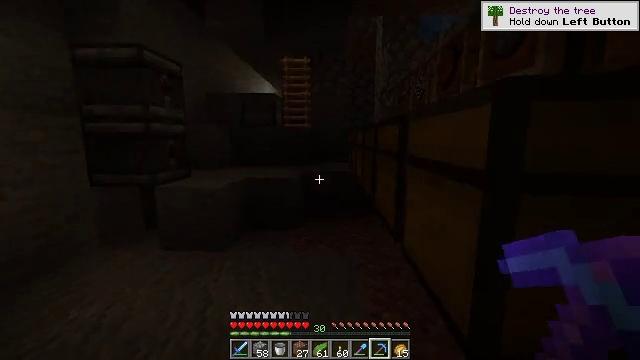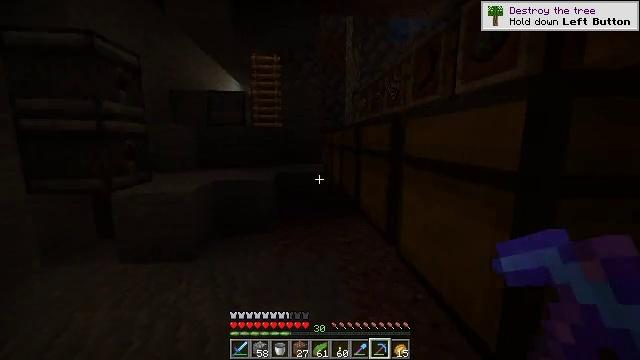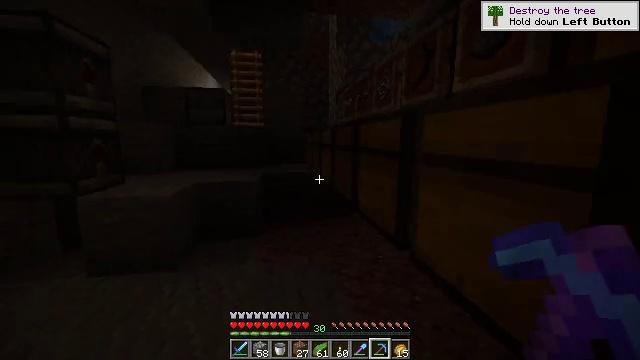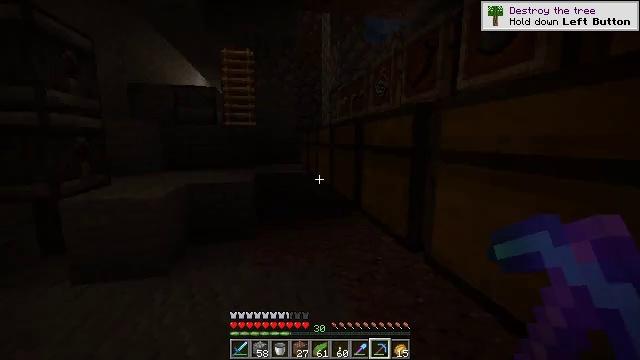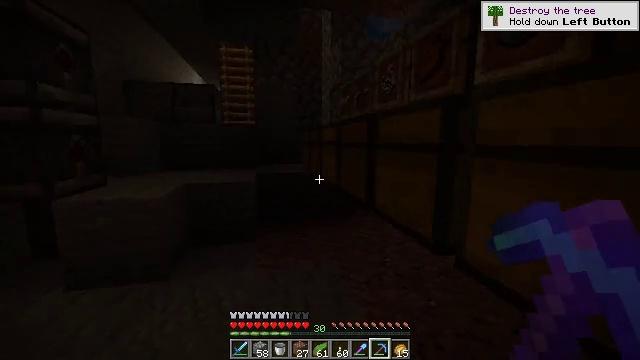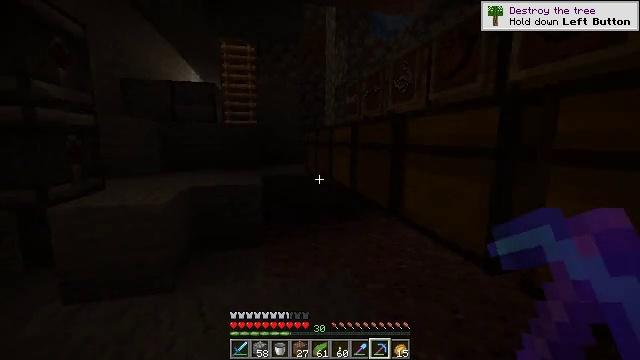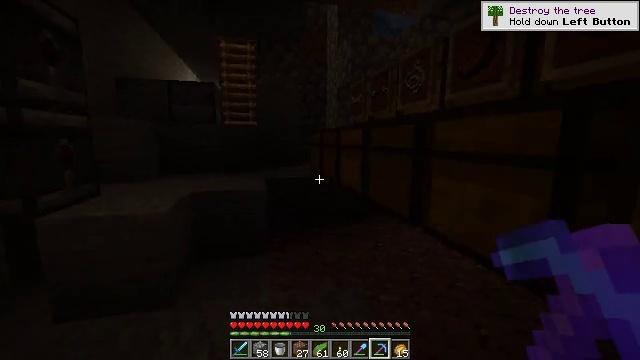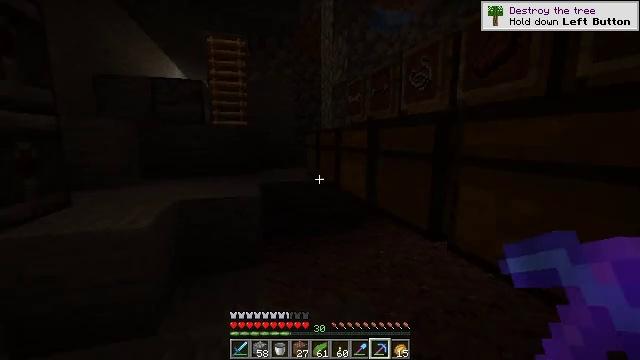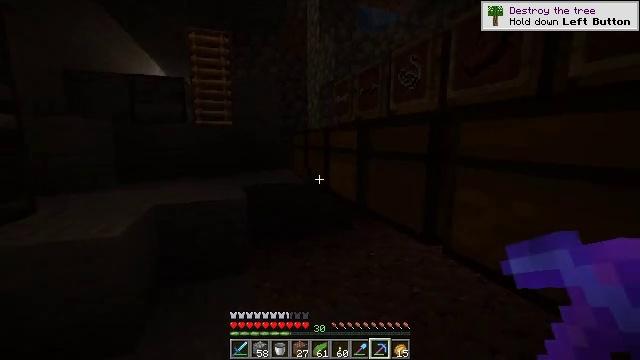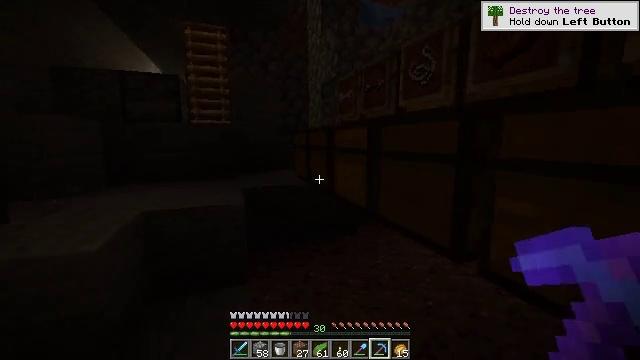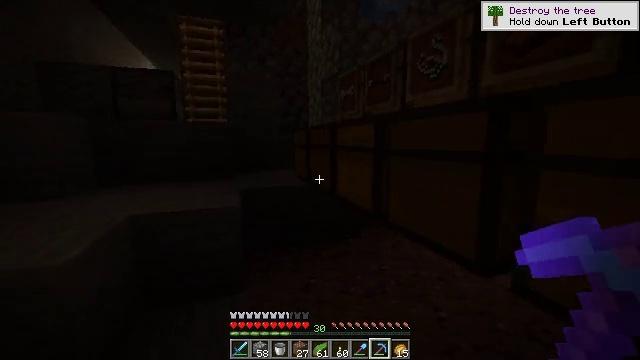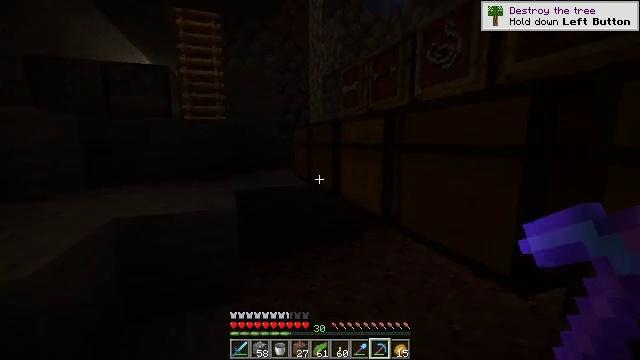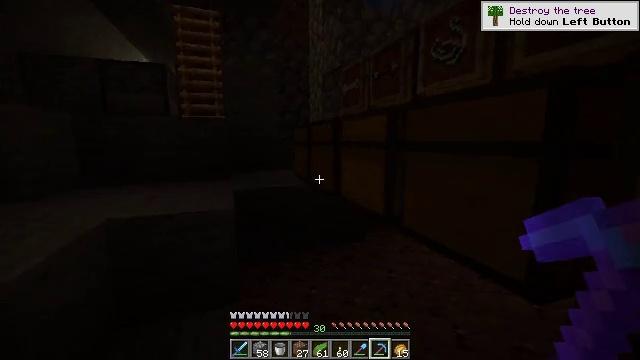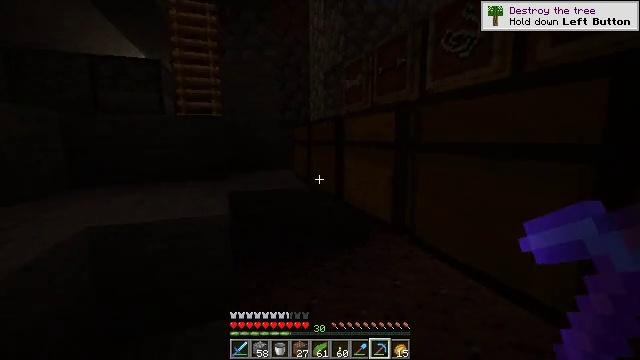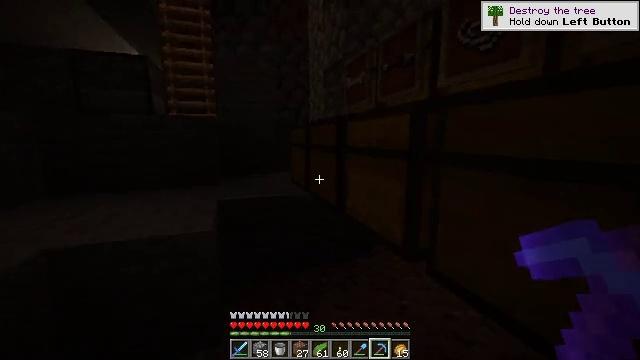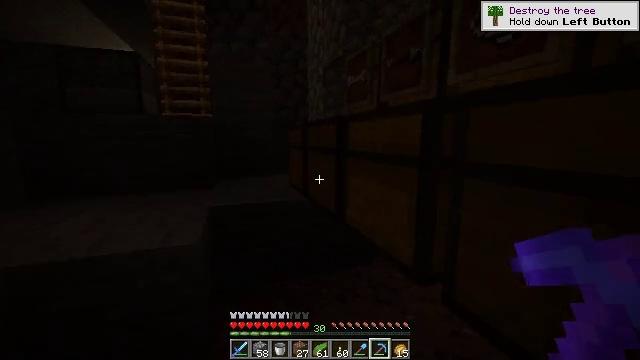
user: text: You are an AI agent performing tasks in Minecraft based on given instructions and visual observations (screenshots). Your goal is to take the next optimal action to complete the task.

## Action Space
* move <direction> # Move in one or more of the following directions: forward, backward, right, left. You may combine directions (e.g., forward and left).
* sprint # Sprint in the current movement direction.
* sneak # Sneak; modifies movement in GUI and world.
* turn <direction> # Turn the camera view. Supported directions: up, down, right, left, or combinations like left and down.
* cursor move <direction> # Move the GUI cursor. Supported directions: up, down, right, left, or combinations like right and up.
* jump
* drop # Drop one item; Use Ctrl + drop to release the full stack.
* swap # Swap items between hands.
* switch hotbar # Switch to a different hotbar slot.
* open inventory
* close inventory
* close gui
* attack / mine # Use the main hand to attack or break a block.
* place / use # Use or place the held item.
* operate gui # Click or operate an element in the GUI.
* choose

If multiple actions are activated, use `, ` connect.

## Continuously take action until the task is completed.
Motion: motion action
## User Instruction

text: Gather the comparator.
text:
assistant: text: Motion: move forward and move left, turn right
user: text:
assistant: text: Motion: move forward and move left, turn right
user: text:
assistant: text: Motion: move forward and move left, turn right
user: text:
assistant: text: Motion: move forward and move left
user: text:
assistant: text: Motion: move forward and move left
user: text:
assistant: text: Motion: move forward
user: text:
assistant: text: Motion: move forward, turn right
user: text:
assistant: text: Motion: move forward, turn right
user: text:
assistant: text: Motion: move forward
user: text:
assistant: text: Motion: move forward
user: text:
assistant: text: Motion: move forward
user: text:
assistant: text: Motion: move forward
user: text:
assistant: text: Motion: move forward
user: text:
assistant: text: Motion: move forward
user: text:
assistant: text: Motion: move forward
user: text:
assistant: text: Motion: move forward
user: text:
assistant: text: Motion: move forward
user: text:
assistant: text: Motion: move forward
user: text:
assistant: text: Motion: move forward
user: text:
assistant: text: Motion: move forward
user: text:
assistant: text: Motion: move forward
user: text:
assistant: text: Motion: move forward and move left
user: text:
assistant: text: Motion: move forward and move left, jump
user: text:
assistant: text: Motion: move forward and move left, turn right, jump
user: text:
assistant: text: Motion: move forward and move left, turn right and down, jump
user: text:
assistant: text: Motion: move forward and move left, turn right and down, jump
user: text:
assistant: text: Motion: move forward and move left, turn right and down, jump
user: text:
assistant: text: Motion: move forward and move left, turn right and down, jump
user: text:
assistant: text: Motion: move forward and move left, turn right, jump
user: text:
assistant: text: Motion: move forward, turn right